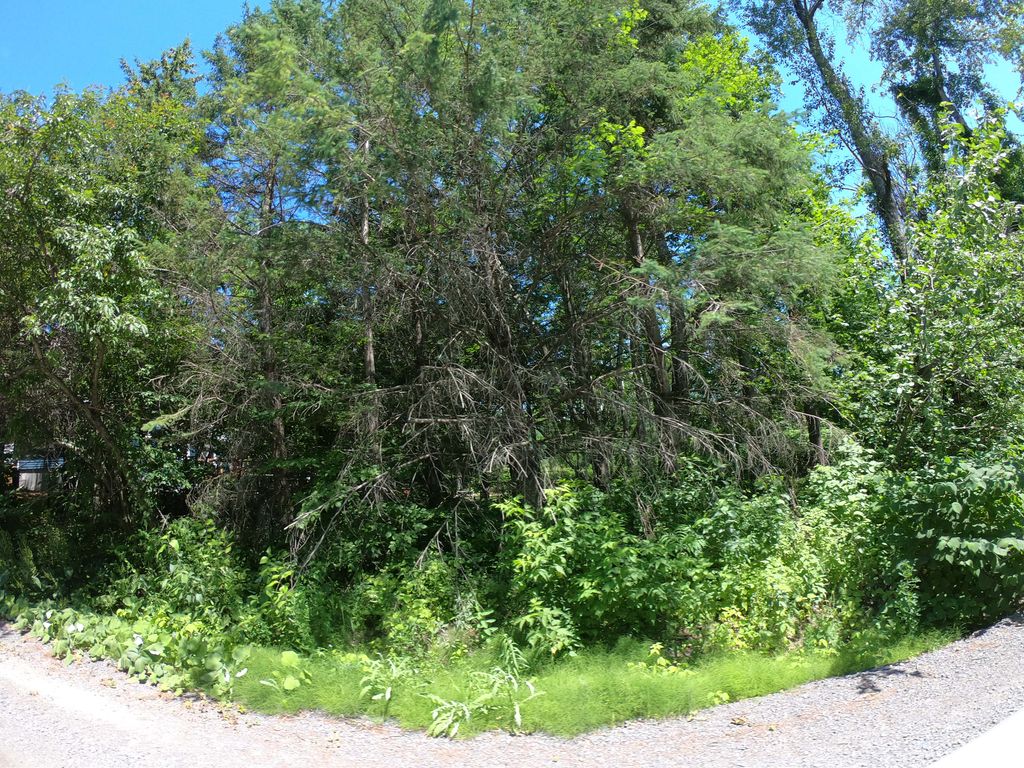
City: ottawa-gatineau